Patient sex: F
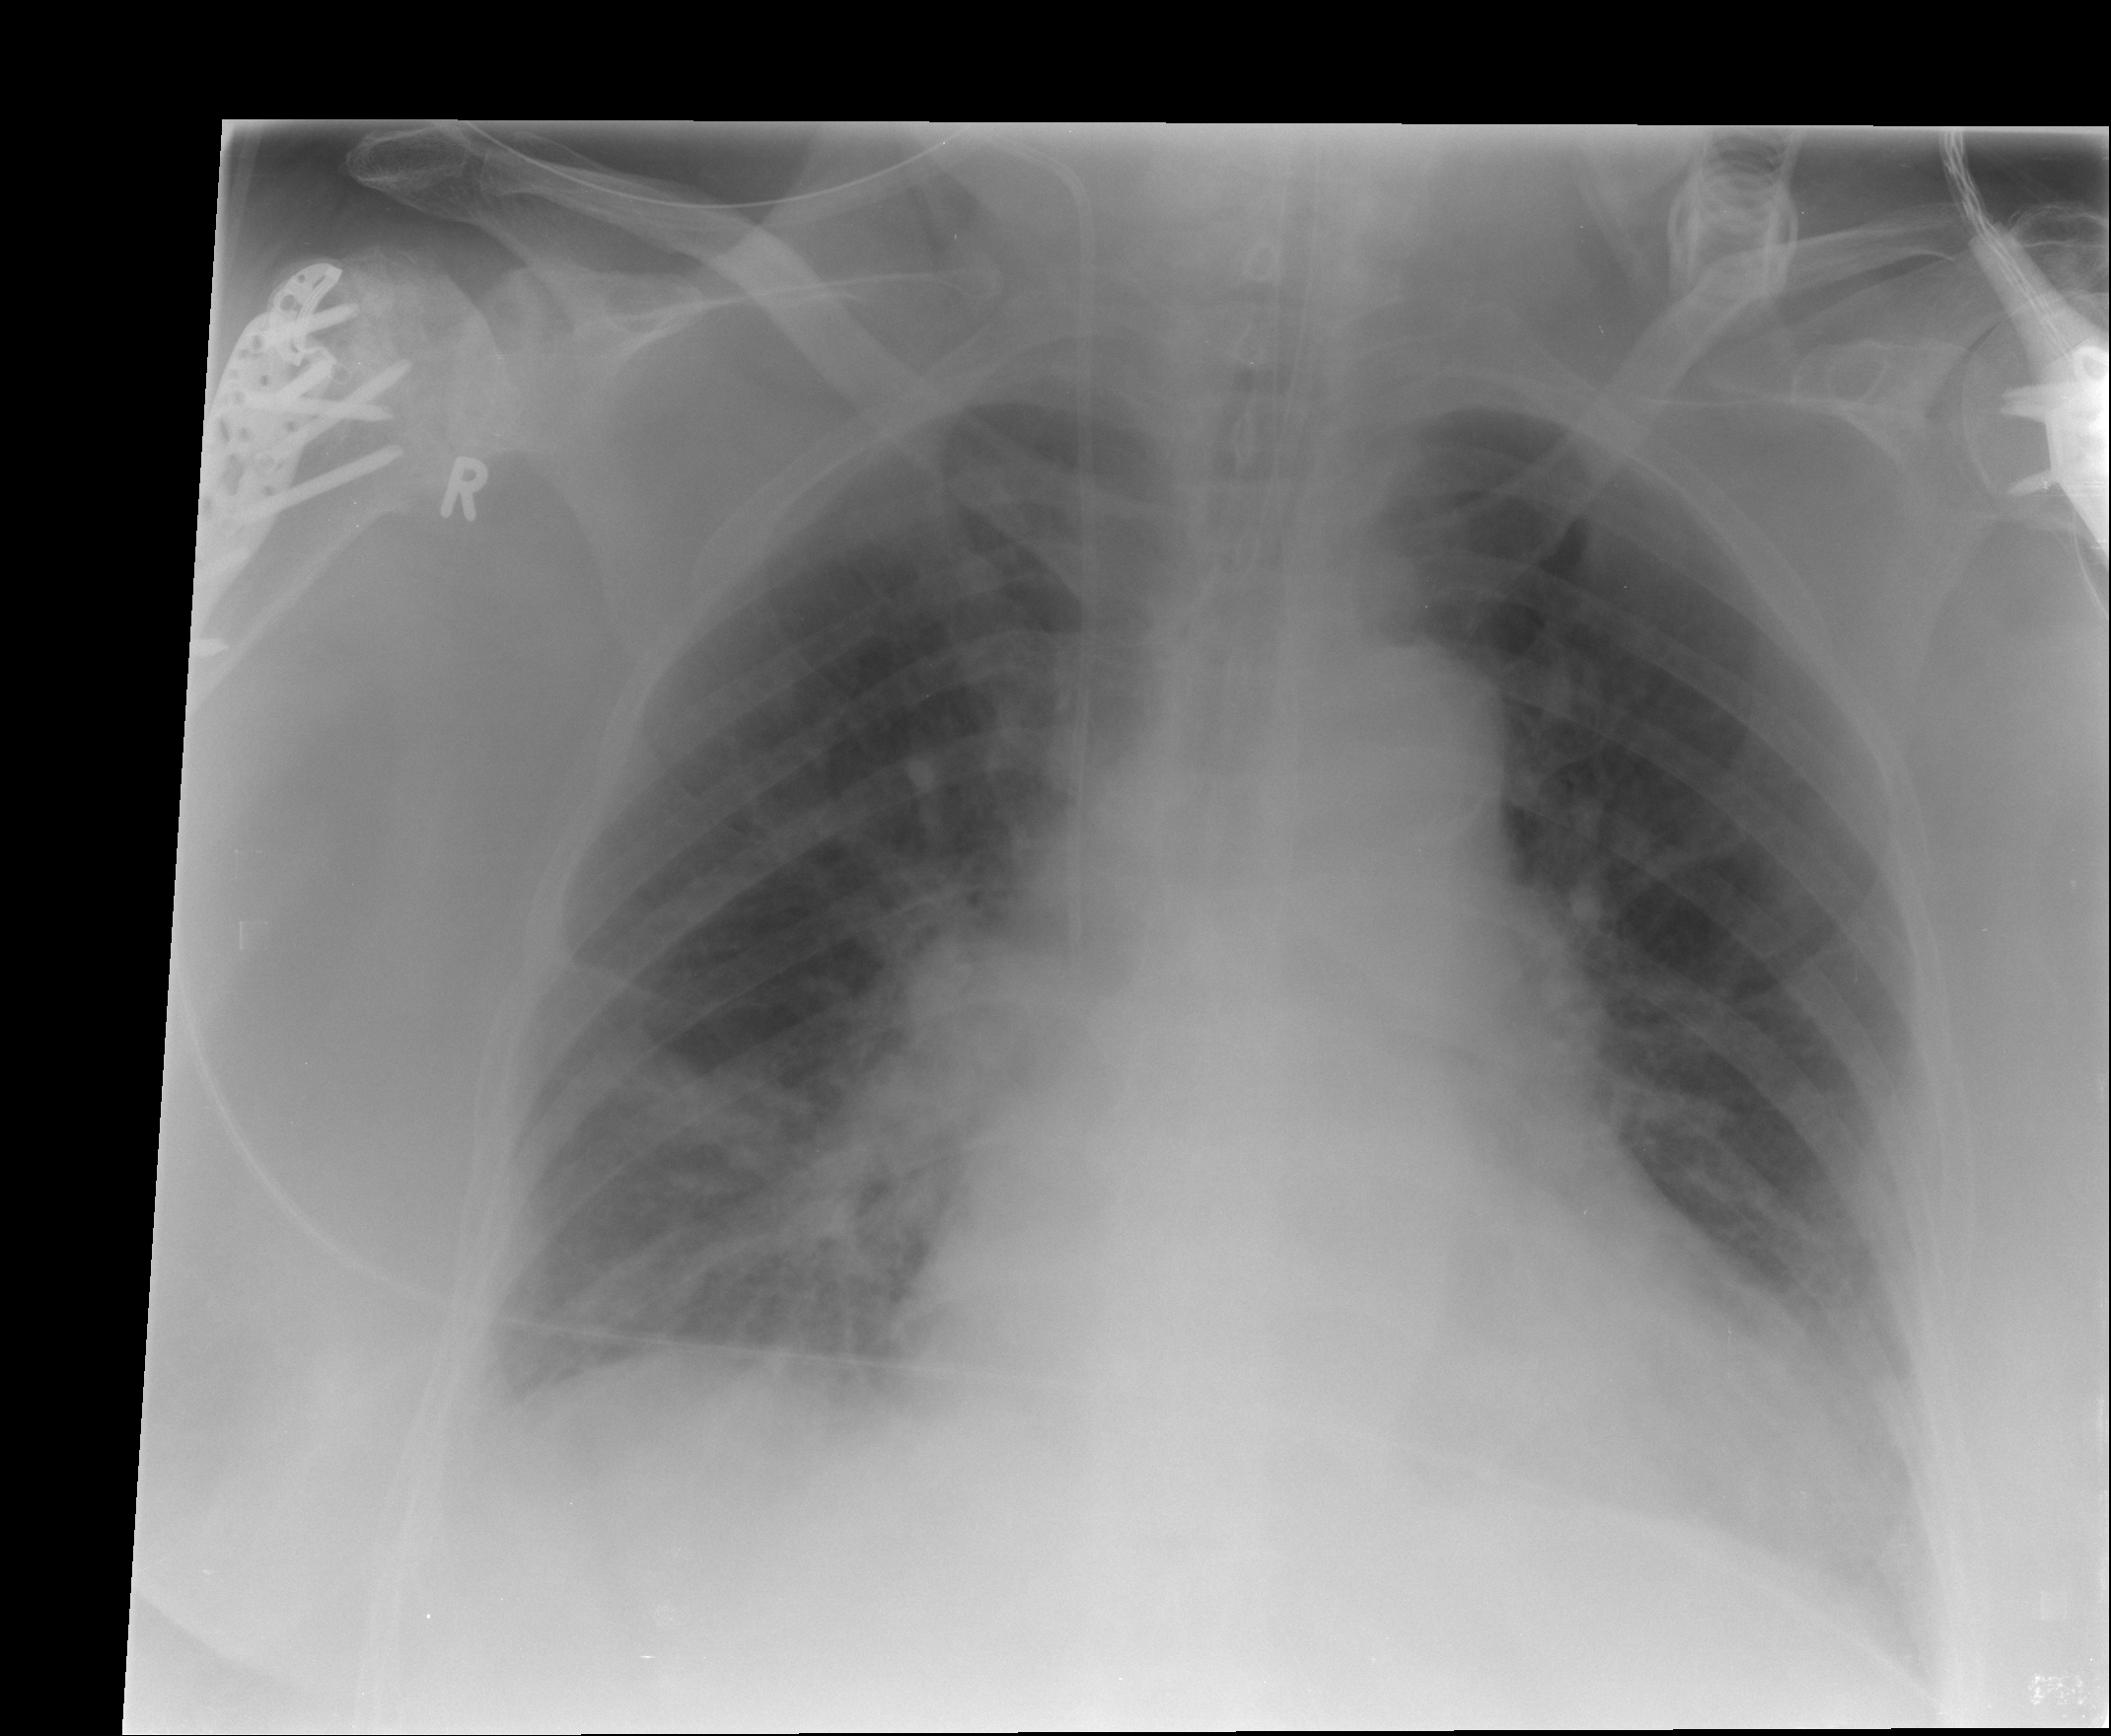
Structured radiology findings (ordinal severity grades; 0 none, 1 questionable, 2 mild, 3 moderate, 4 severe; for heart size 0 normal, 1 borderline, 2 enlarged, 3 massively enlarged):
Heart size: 2
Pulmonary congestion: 2
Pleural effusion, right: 1
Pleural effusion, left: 2
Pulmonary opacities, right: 2
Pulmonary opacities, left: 0
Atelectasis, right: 2
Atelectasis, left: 2